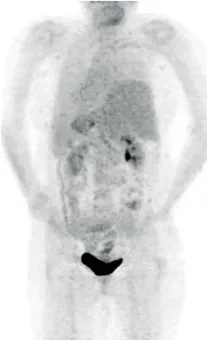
FDG PET imaging patient 2. (B) Complete metabolic remission after three courses of Pola-BR.
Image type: radiology (pet)